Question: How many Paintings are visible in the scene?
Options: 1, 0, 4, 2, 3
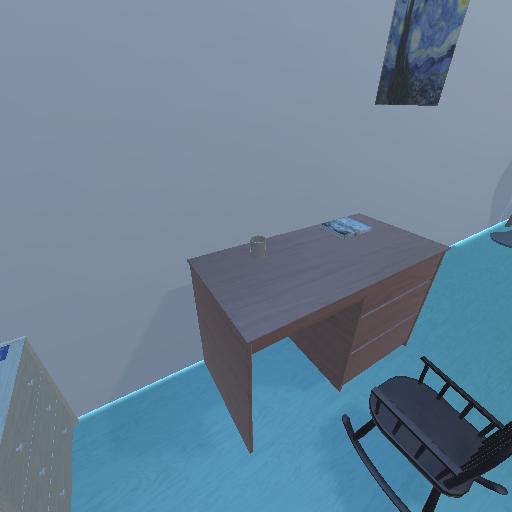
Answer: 1